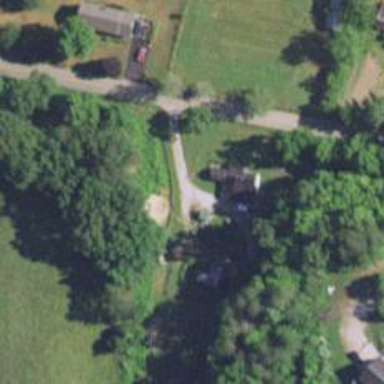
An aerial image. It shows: Driveway leading to service road.